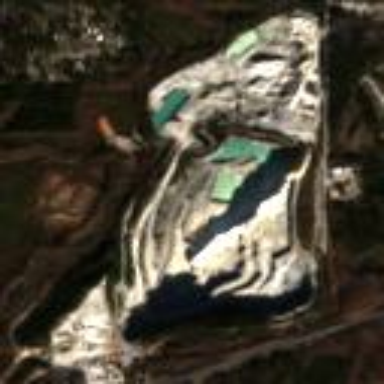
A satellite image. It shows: Quarry that is source of aggregate.